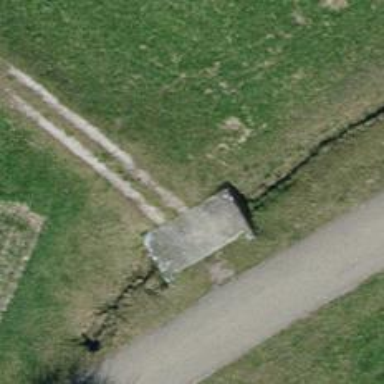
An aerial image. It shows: Culvert tunnel.